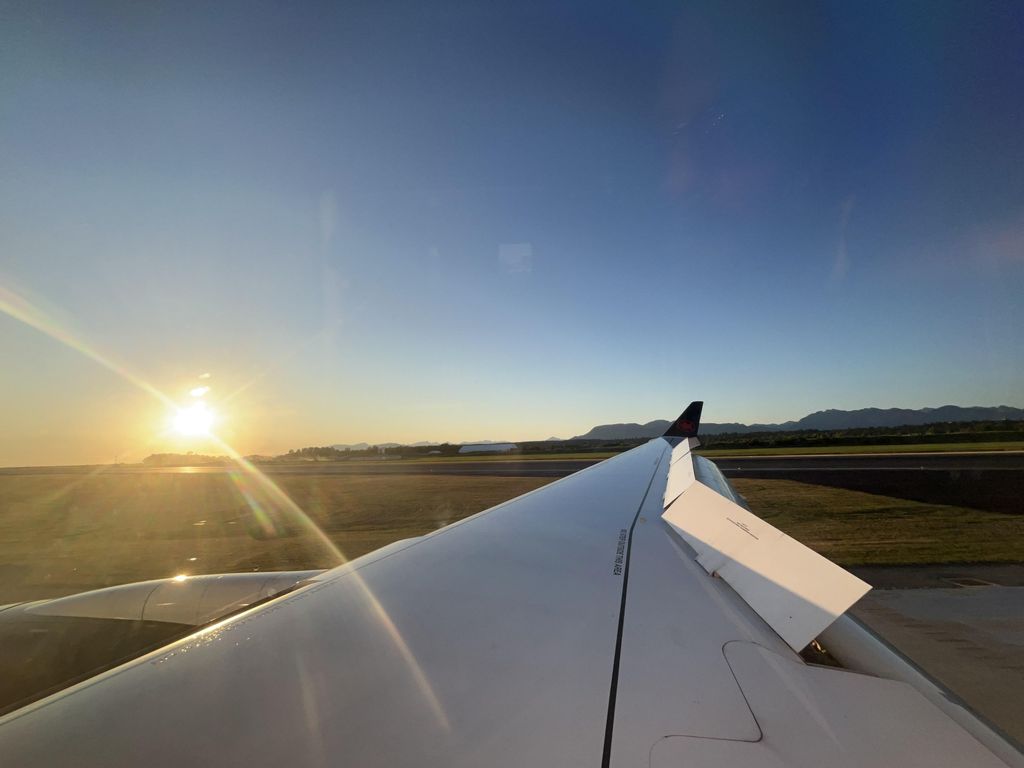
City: vancouver